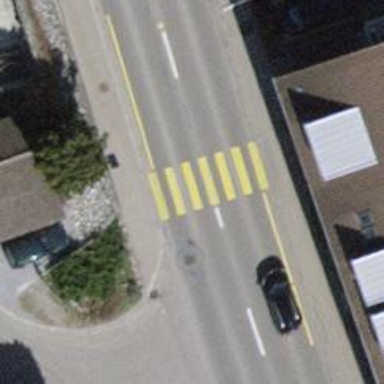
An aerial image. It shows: Marked road crossing.